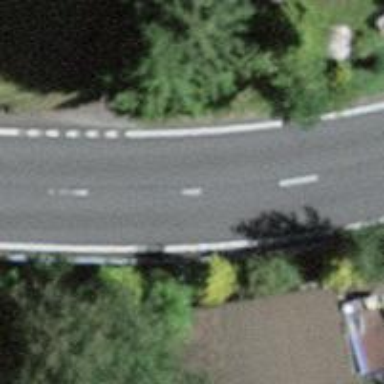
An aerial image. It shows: Tertiary road with asphalt surface.